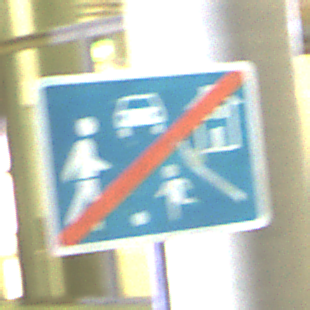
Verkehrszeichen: EndeVerkehrsberuhigterBereich
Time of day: Night
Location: Outdoor (Urban)
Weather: PartlyCloudy
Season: NotSpecified
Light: Artificial